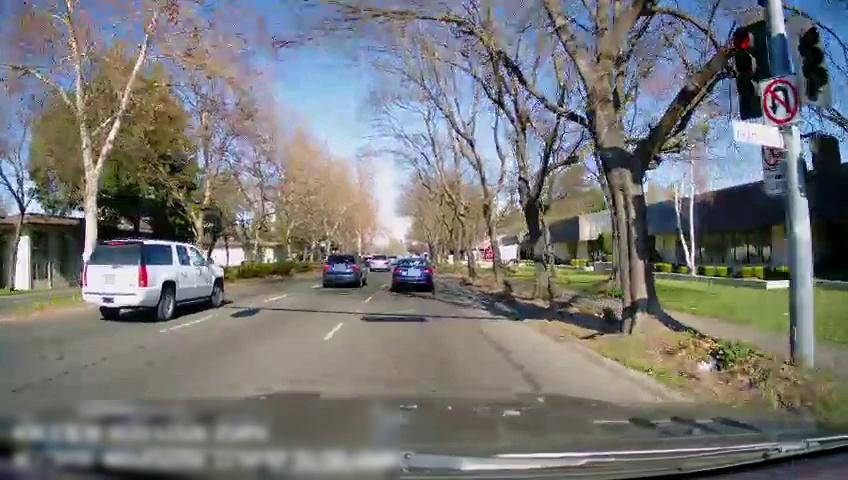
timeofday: Day
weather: Sunny
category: Drivable Space
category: Vehicles | Truck
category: Vehicles | SUV
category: Vehicles | Car
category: Vehicles | Car
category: Vehicles | Car
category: Lanes | Alternate Lane
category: Lanes | Current Lane
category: Traffic | Lights
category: Traffic | Lights
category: Traffic | Signs
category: Traffic | Signs
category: Traffic | Lights